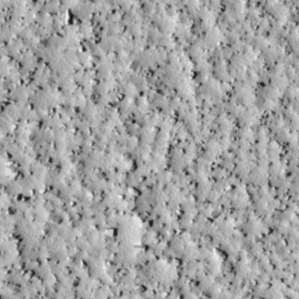
Label: non_frost